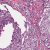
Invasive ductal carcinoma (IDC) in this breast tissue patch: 1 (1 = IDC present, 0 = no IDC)